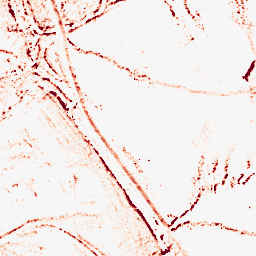
Category: morphological
Decomposition family: morphological_ellipse
Decomposition parameters: operation: opening
width: 5
height: 5
Upsampling method: sinc_blackman
Upsampling parameters: scale: 2
kernel_size: 4
Upsampling scale: 2